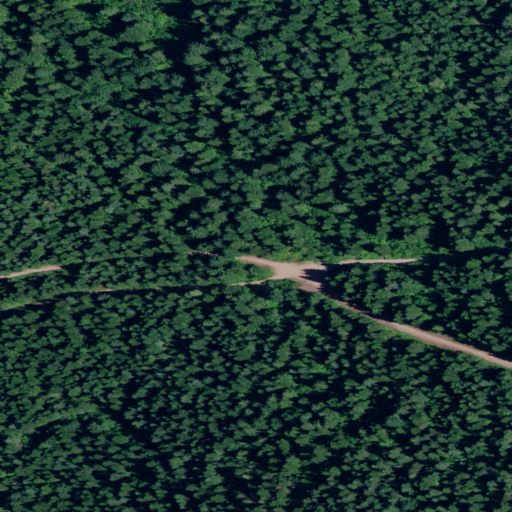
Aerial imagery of gap in Idaho named Black Canyon Saddle containing only evergreen forest